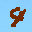
Label: 4